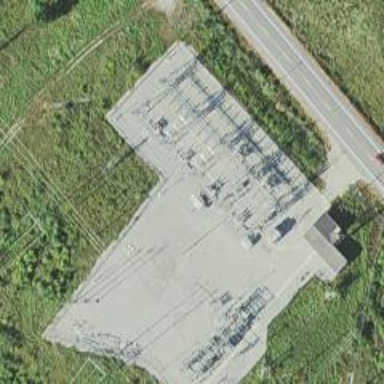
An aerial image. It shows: H-frame designed tower for power lines.